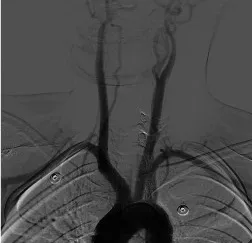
DSA images. (A) Image of the main branches of the aortic arch, with no obvious vascular stenosis.
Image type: radiology (ct)